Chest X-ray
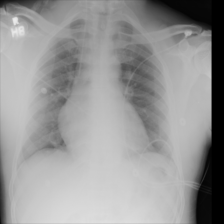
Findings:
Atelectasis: negative
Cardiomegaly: negative
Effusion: negative
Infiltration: negative
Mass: negative
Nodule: negative
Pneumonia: negative
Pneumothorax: negative
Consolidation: negative
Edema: negative
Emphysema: negative
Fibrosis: negative
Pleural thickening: negative
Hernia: negative